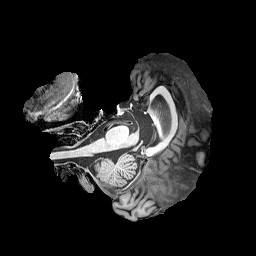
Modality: T1w
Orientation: axial
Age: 63
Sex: male
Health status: healthy